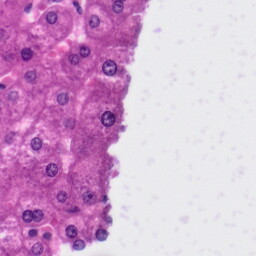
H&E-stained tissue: Liver